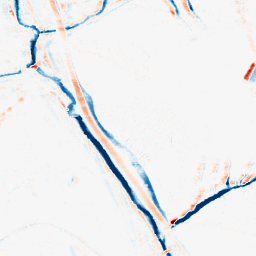
Category: morphological
Decomposition family: morphological_ellipse
Decomposition parameters: operation: average
width: 5
height: 10
Upsampling method: bilinear
Upsampling parameters: scale: 4
Upsampling scale: 4